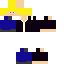
A male human skin with medium skin, wearing blonde long hair dressed in a blue hoodie and blue pants, featuring a closed mouth.